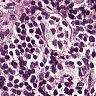
Metastatic tissue present: yes